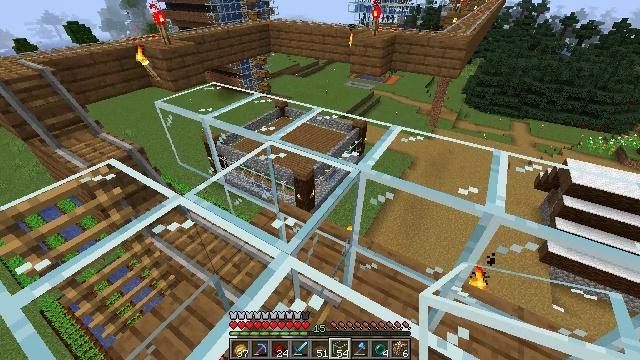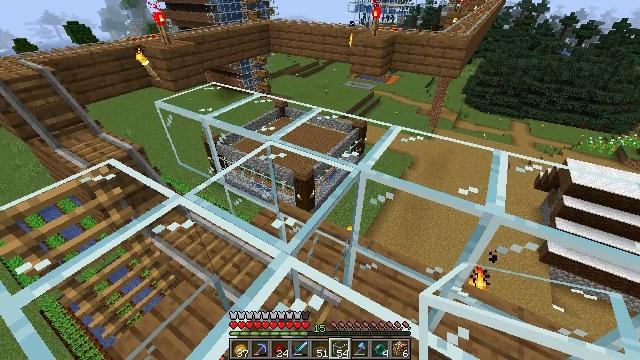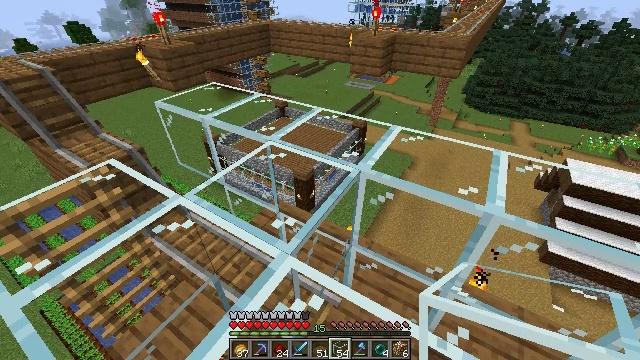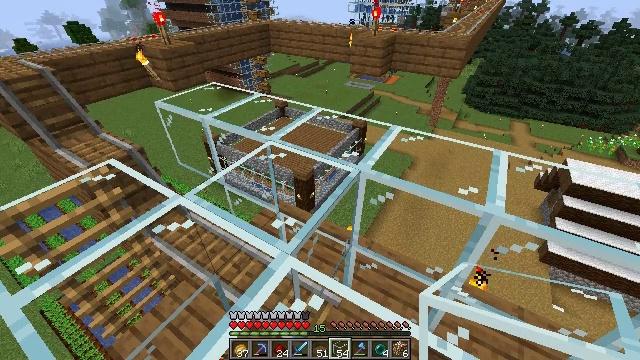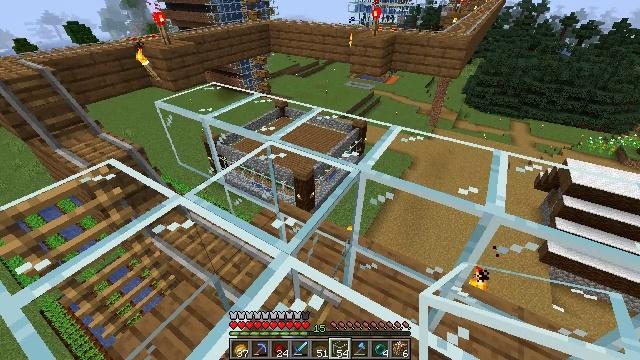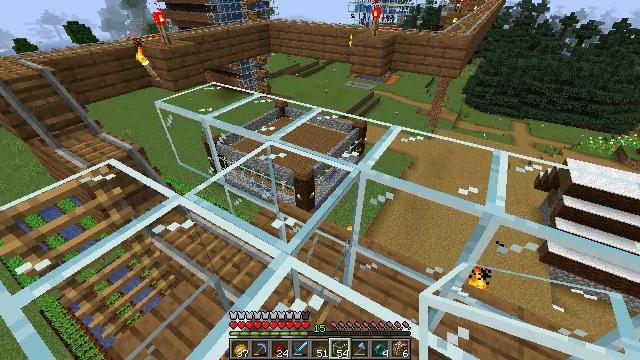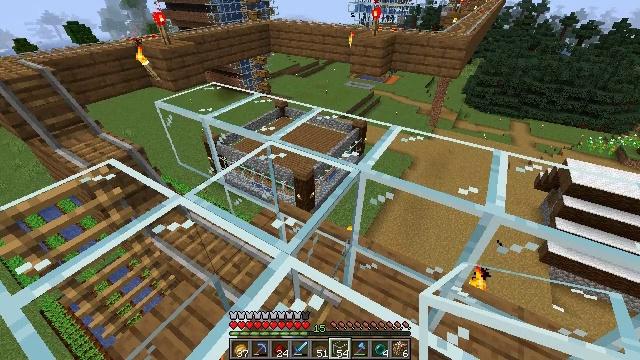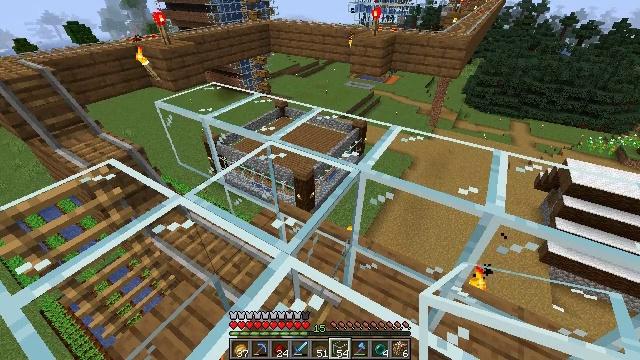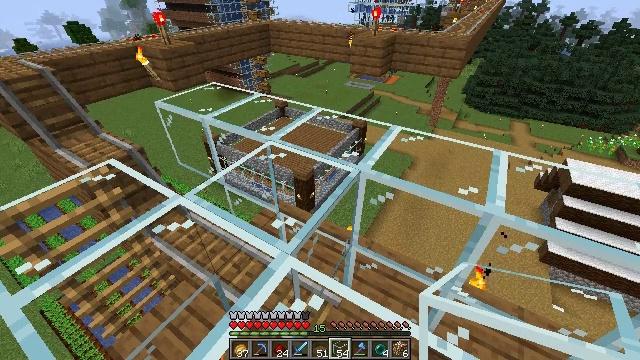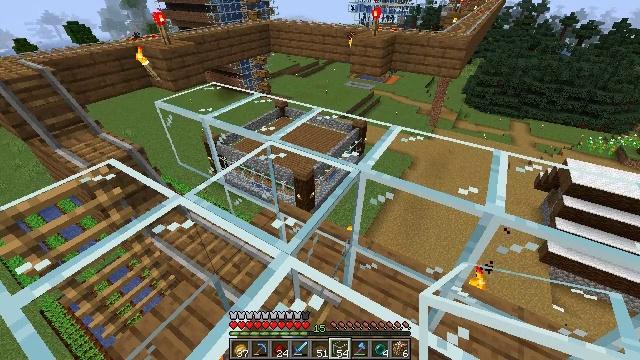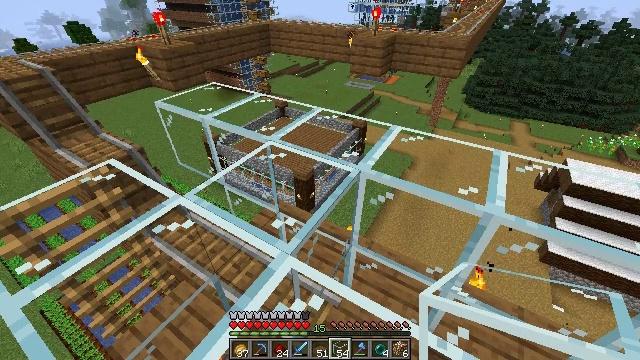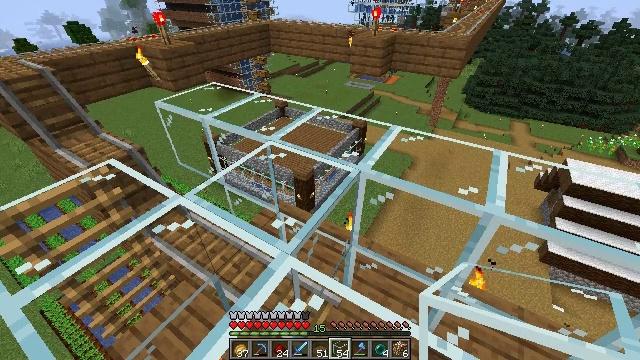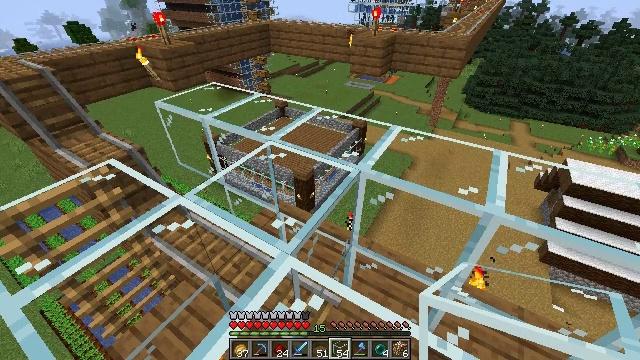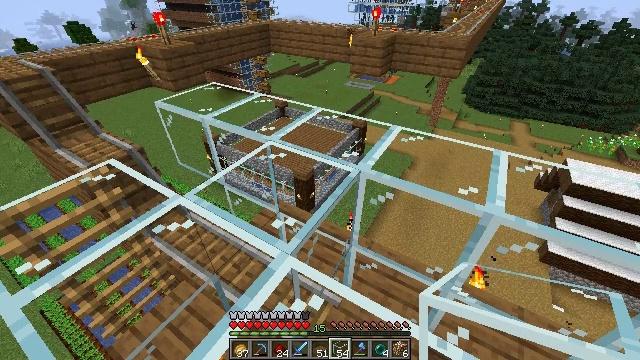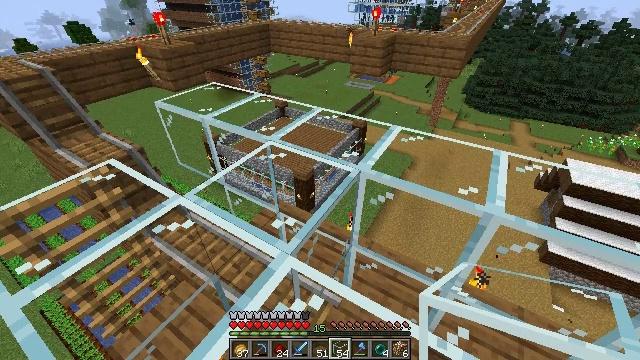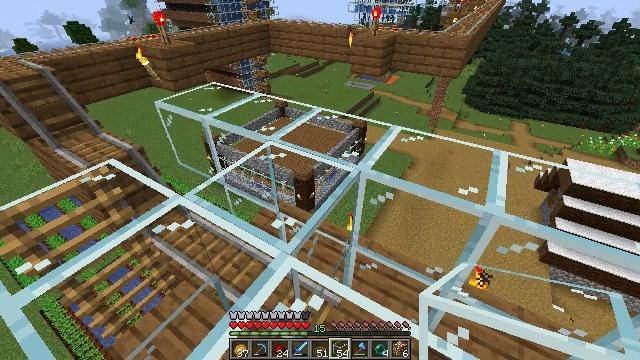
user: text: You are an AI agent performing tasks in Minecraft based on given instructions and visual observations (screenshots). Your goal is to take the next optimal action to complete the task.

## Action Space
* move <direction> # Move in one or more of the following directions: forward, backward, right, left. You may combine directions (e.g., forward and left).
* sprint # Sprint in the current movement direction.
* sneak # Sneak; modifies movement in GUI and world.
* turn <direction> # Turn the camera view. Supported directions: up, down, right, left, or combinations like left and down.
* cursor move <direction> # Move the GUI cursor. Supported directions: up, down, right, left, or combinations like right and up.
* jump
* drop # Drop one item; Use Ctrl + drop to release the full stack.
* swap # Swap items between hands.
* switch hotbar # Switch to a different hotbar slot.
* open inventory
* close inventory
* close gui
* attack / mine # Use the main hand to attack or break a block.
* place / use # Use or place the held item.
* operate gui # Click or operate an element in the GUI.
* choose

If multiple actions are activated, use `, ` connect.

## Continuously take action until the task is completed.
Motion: motion action
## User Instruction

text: Remove the glass to use the space.
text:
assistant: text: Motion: sneak
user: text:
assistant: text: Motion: sneak
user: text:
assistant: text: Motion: sneak
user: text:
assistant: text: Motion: sneak
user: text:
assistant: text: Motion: sneak
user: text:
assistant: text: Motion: sneak
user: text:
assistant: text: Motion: sneak
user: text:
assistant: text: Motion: sneak
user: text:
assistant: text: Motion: sneak
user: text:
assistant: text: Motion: sneak
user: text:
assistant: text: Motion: sneak
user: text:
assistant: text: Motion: sneak
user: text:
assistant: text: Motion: sneak
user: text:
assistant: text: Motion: sneak
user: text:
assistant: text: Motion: sneak
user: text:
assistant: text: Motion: sneak
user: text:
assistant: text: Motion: sneak
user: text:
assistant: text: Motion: sneak
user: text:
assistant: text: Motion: sneak
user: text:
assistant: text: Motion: sneak
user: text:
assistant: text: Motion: sneak
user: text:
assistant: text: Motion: sneak
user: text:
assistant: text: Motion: sneak
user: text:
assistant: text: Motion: sneak
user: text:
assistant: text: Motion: sneak
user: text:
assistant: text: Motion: sneak
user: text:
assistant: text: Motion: sneak
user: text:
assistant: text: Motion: sneak
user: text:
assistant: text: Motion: sneak
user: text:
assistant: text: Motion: sneak